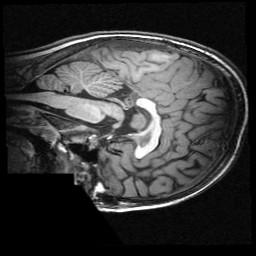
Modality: T1w
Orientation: sagittal
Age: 9
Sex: male
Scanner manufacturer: siemens
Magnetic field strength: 3 T
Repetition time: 2.3 s
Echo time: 0.00336 s